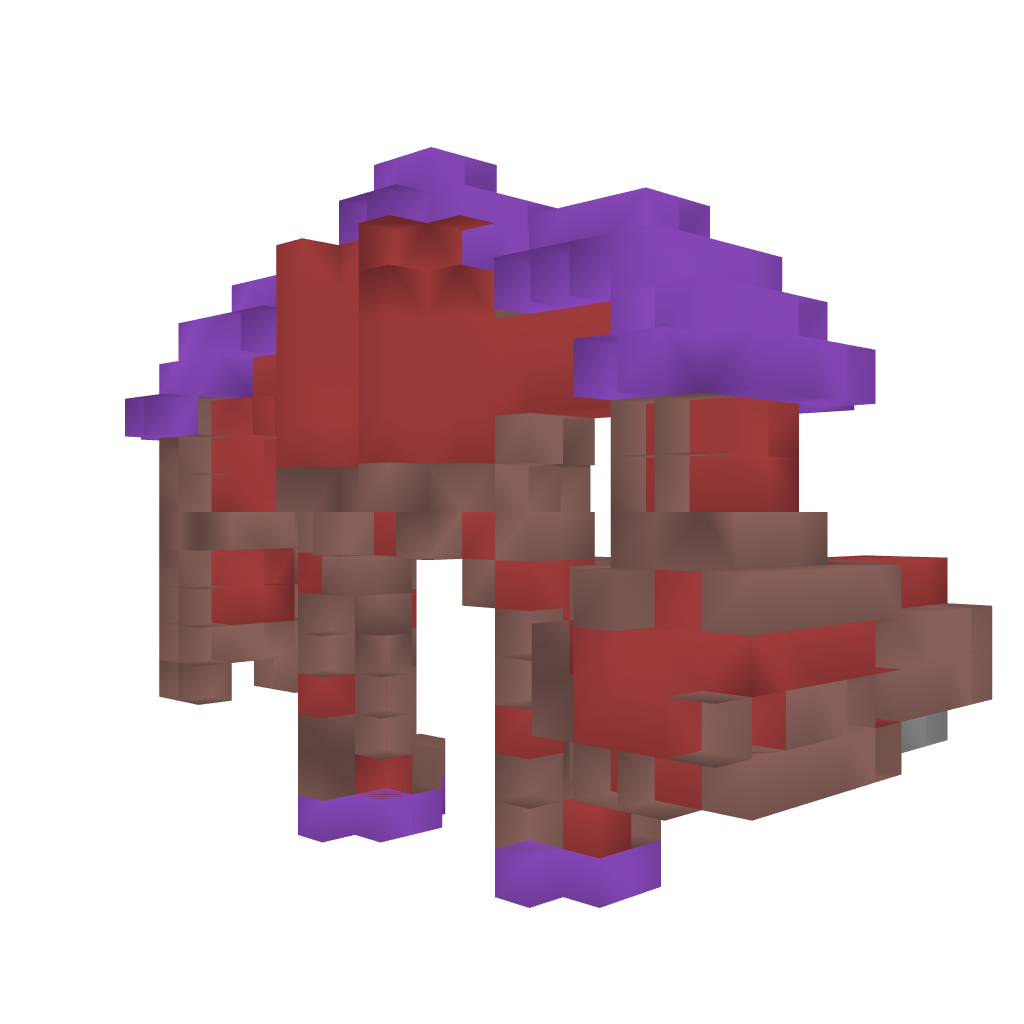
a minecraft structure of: Series A Mech 3 bad low quality